Question: According to the GoF Command Pattern UML it seems to me like just adapts to common (which could be) interface. I am probably hit by <URL>, so please explain where is the difference or what did I get wrong.

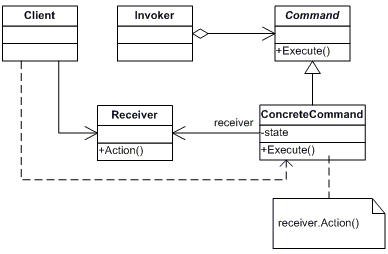
Answer: A lot of these patterns do look very similar and intent does help in understanding the pattern definition. Here is my (probably incomplete) knowledge on these patterns:
The pattern seperates the invoker from the operation.
A Command may have a lifetime independent of a specific request, receiver, or invoker - it is a seperate first-class entity. It allows the ability for queuing, and executing commands at different times and allows command execution to be recorded/remembered, perhaps for logging.
It can be used to organise UI command implementation, undo, or redo functionality,or transaction management as examples.
The pattern is used to adapt an object to the usage of another.
I wouldn't confuse an object that operates on another object (ConcreteCommand doing something to Receiver) with an implementation of the 'Adaptor' pattern where an Adaptor acts almost like a proxy to allow the Adaptee to work with other collaborators.